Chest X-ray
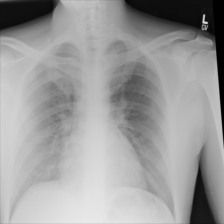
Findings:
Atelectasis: negative
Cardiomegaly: negative
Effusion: negative
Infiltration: negative
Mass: negative
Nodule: negative
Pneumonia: negative
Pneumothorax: negative
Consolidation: negative
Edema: negative
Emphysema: negative
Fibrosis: negative
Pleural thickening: negative
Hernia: negative